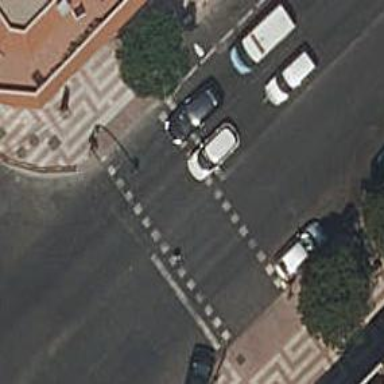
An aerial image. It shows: Crossing with traffic signals.